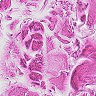
Metastatic tissue present: no